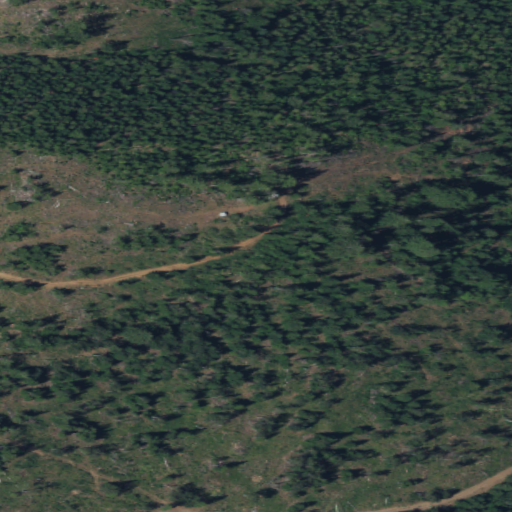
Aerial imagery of mountain in Washington named Meadow Butte containing shrub, evergreen forest, open development, low intensity development, and medium intensity development